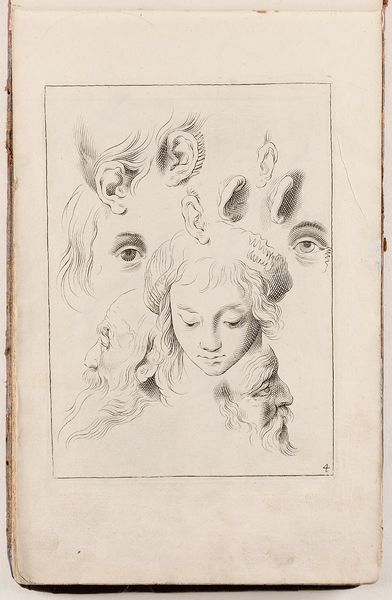
Titel: Kopf-, Ohren- und Augenstudie, Blatt 4 aus der Folge 'Fondamenten der Teecken-Konst aerdigh geinverteert door Abraham Bloemaert'
Künstler: Abraham Bloemaert
Standort: Hamburg
Institution: Museum für Kunst und Gewerbe Hamburg
Schlagwörter: akt, kopf, schatten, mädchen, profil, zeichnung, bart, augen, gesicht, figur, haare, ohren, papier, studie, grafik, graphik, ohrläppchen, fotografie, photographie, druckgraphik, druckgrafik, stich, ohrmuschel, kopfstudie, kupferstich, teile, augenlid, anatomiestudie, gerippt, figurenstudie, augenwinkel, zeichenkunst, reproduktionen, augenstudie, ohrenstudie, druckerzeugnisse, körper, körperteile, körpers, ornamentstich, vorlageblätter